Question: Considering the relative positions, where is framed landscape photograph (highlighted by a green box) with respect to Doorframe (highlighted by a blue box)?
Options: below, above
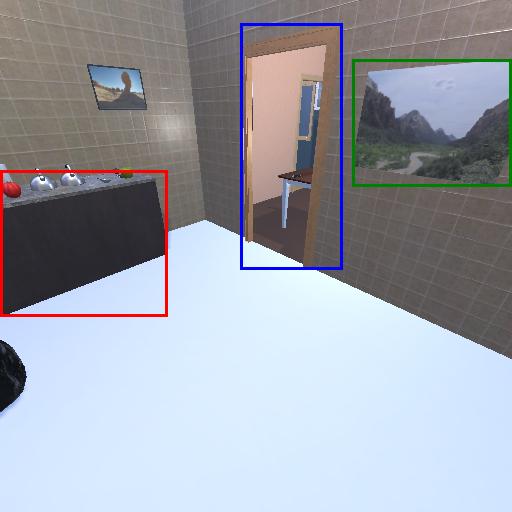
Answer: below